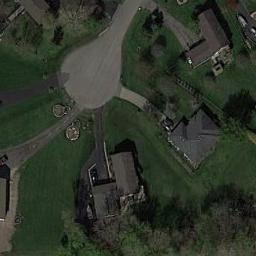
Label: residential